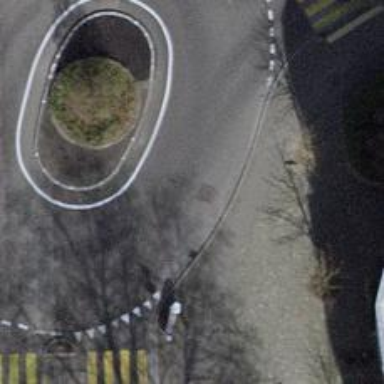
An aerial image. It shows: Tertiary road with asphalt surface leading to roundabout junction.